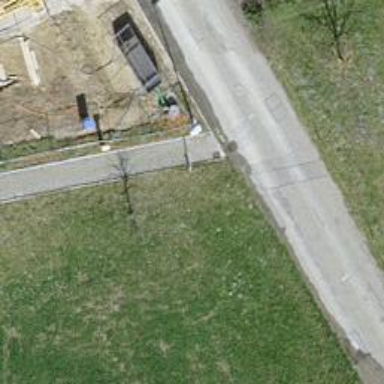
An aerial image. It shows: Cycle barrier.